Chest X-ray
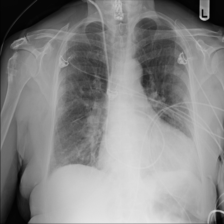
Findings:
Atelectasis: negative
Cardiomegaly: negative
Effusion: negative
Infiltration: negative
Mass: negative
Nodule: negative
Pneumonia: negative
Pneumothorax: negative
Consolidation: negative
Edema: negative
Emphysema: negative
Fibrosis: negative
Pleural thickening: negative
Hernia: negative